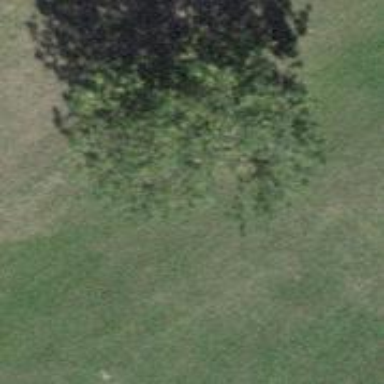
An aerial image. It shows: Single tag "natural: tree."